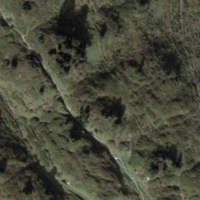
EUNIS habitat code: 31
Species observed at this site:
Dryas octopetala